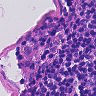
Metastatic tissue present: no